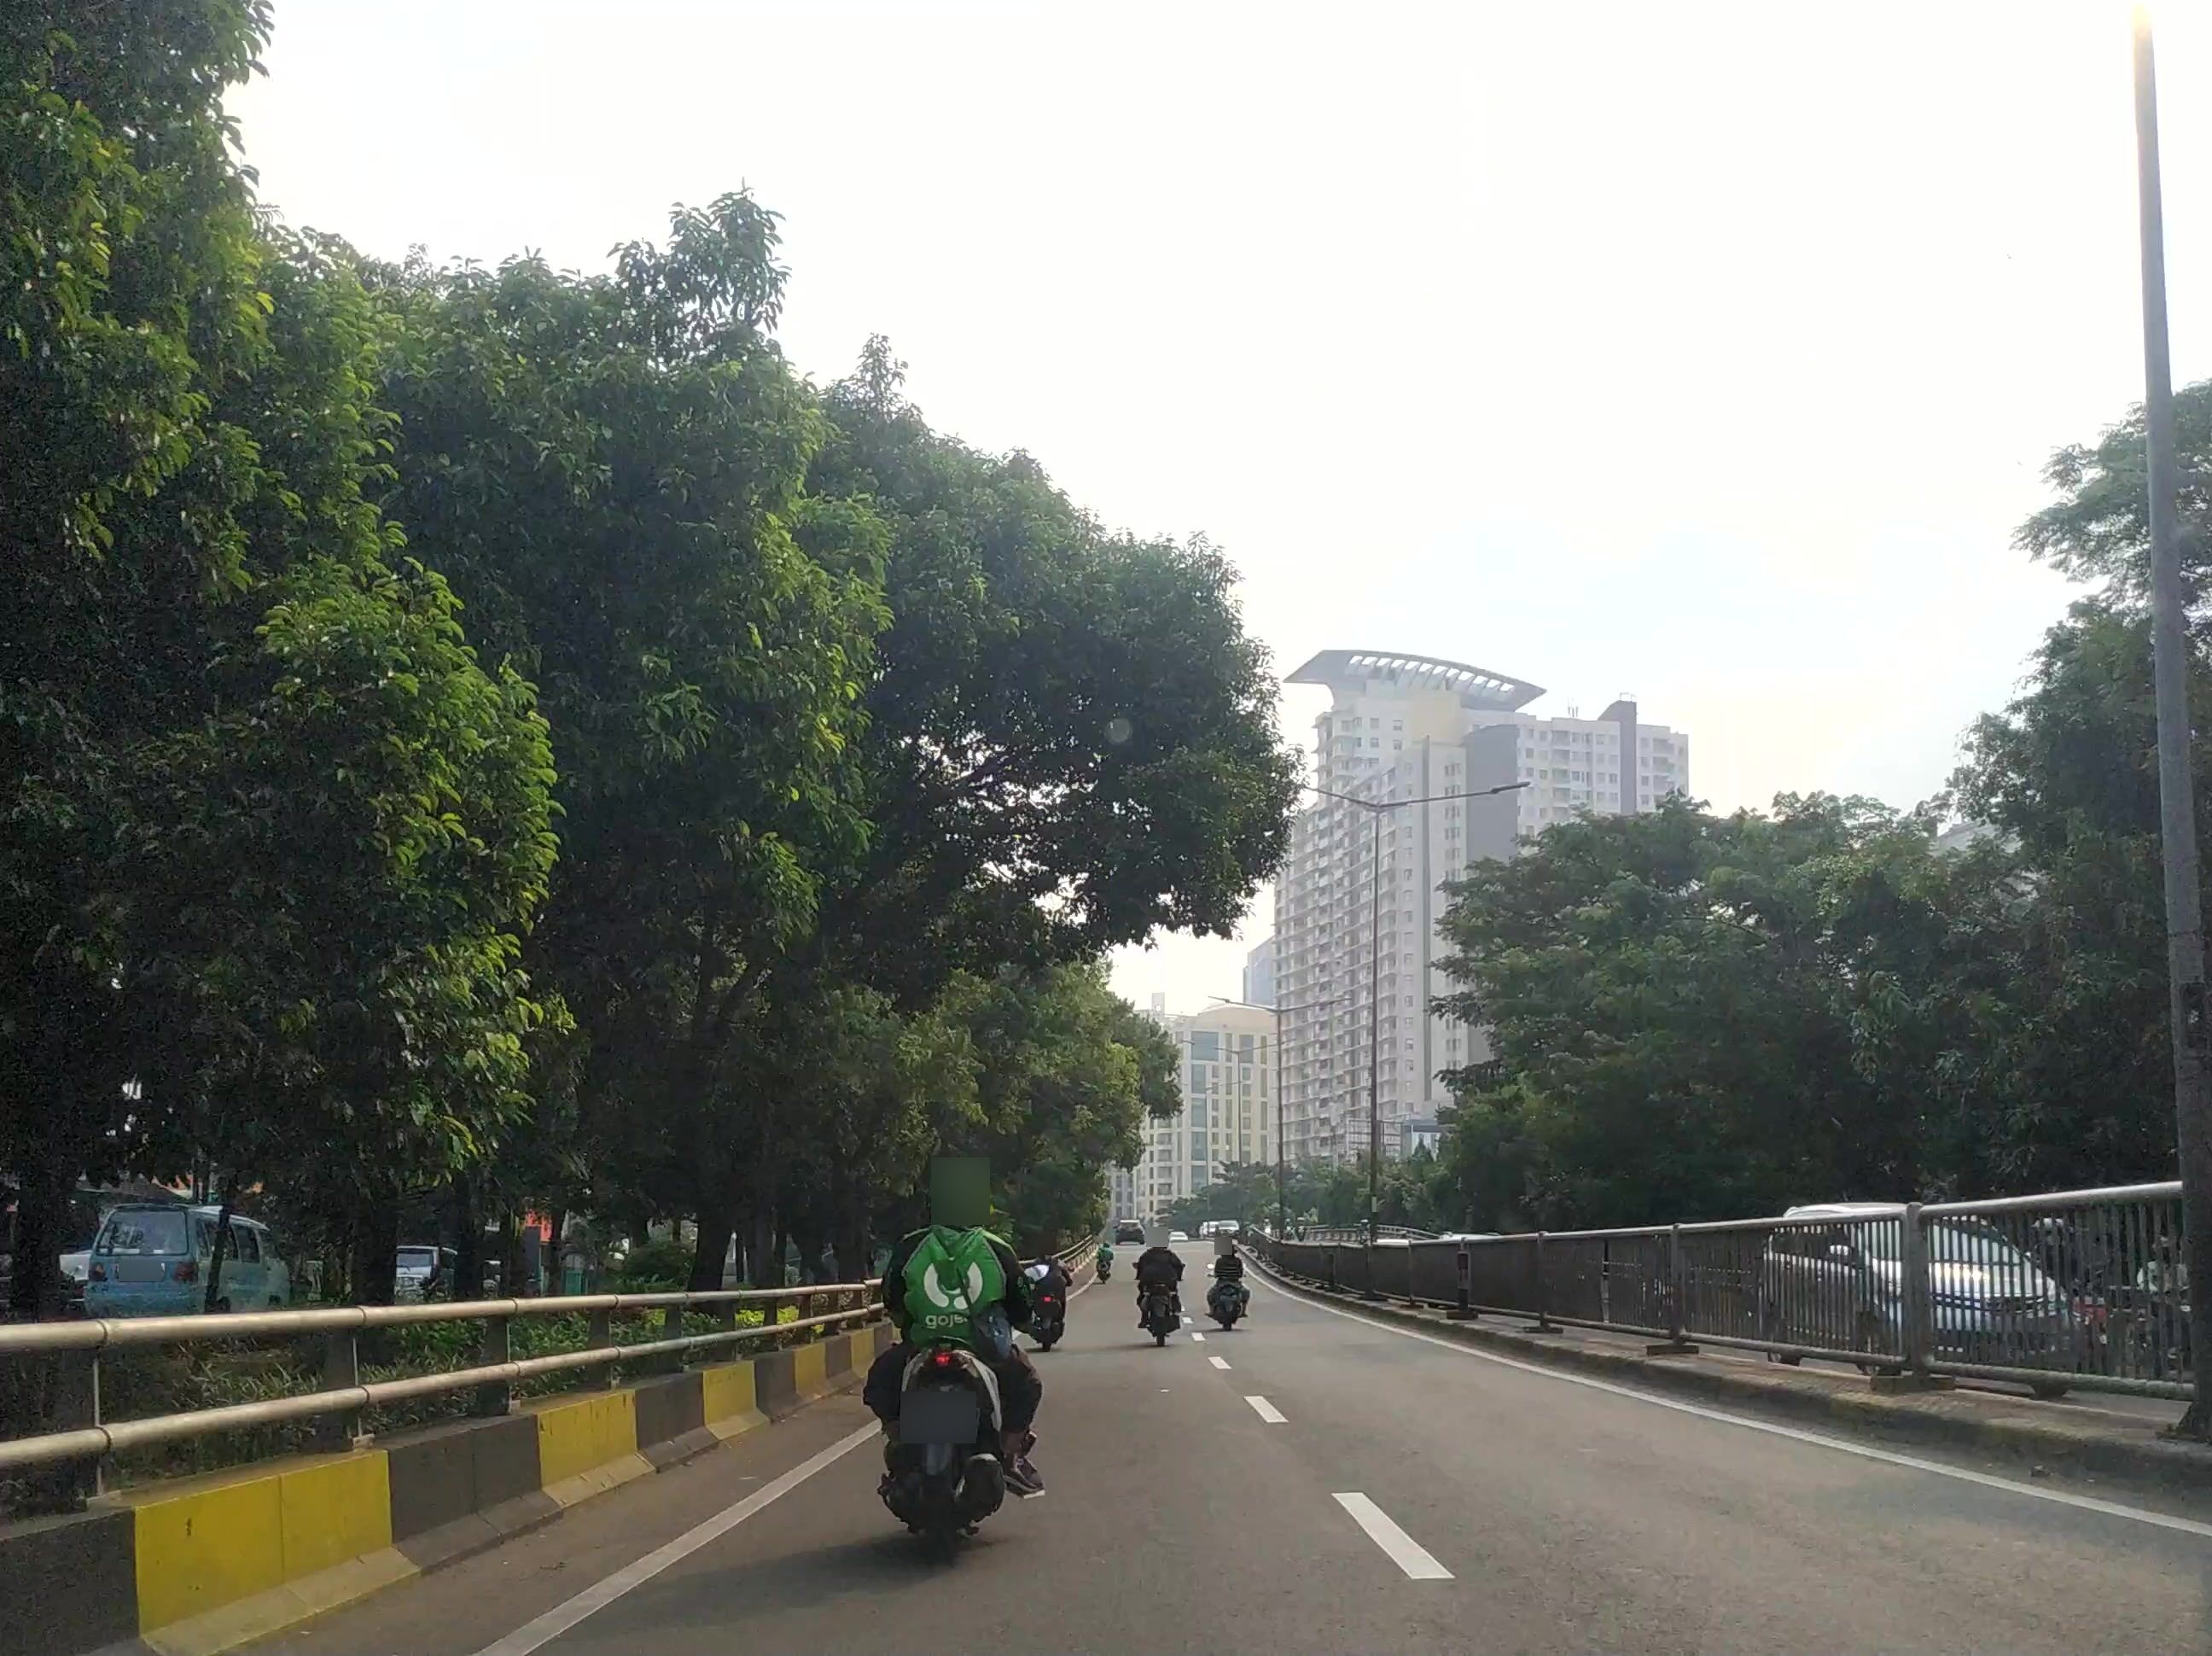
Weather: clear
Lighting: day
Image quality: good
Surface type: driving surface
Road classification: primary
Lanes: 2
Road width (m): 5.65, 8
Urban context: urban centre
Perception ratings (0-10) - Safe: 5.25, Lively: 6.57, Beautiful: 6.7, Boring: 1.97, Depressing: 1.47, Wealthy: 5.7